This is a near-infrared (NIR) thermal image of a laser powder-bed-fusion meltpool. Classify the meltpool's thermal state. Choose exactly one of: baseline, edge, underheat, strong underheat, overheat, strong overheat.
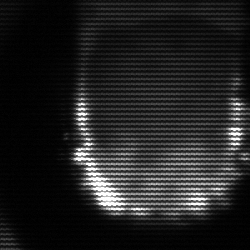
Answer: baseline